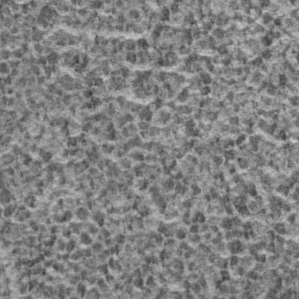
Label: frost